Question: Currently working on a Question/Answer page using ReactJS. I receive the questions via an API call.
What I would like to display is a set of radio buttons, and text field for the user to answer each of these questions. A "Panel" that looks roughly like this

Incase, the above link doesnt work, i am looking for something like this.
---
"question 1 ......"
"set of radio buttons"
"text box"
"question 2 ......"
"set of radio buttons"
"text box"
---
However, The number of questions keep changing, hence i cannot assume a static number of panels/rows.
I tried using the map function to create an array of components. Something like this. P.S : Currently the component is just '<h1>' tags, I would need to change it to a '<form></form>' for my usecase.
'''
var comdata = data.map((x, i) => {
return (<h1>{x.data}</h1>)
})
'''
How, do i render this array of components?
Any other solutions for this?
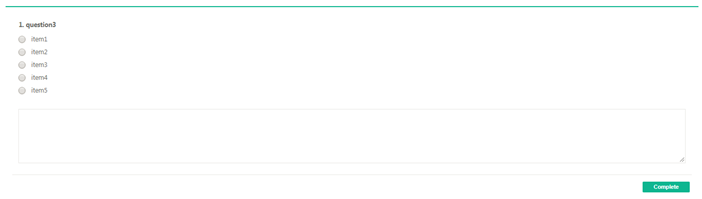
Answer: Using the map function seems like the correct way to go, you can separate into to two different components like this:
'''
// In the future this would be your form for a single question
const QuestionForm = ({ data }) => (
<h1>{data}</h1>
);
/**
* Here you would create a component that maps the data and calls
* the previous component for each entry, make sure you provide a
* unique key to each element of the array
*/
class Questionary extends React.Component {
render() {
const data = this.props;
const questions = data.map(question => (
<QuestionForm
key={question.id}
data={question.data}
/>
);
return (
<div className="questionary">
<h1>Questionary</h1>
{questions}
</div>
);
}
);
'''
In this case I used functional components, but if you use regular class components, just make sure you return your array of components in the render function.